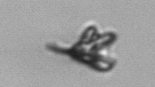
Label: Pyramimonas_longicauda